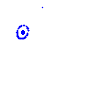
Particle: pion